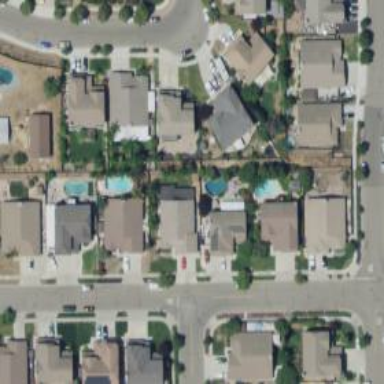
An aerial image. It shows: This residential area consists of single-family homes.